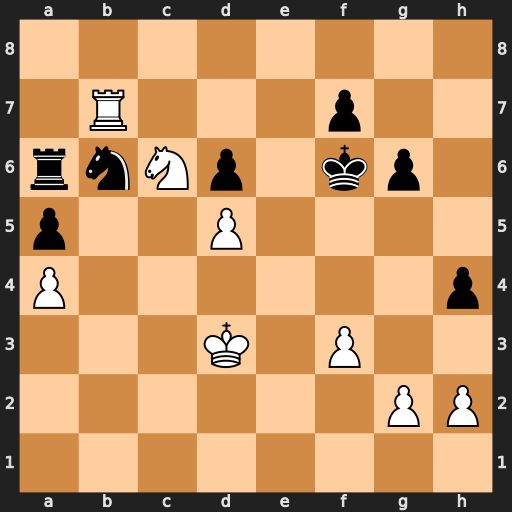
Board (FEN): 8/1R3p2/rnNp1kp1/p2P4/P6p/3K1P2/6PP/8
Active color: w
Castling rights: -
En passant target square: -
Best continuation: Nb8 Ra8 Rxb6